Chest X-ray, PA view. Patient: 40 years old, sex M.
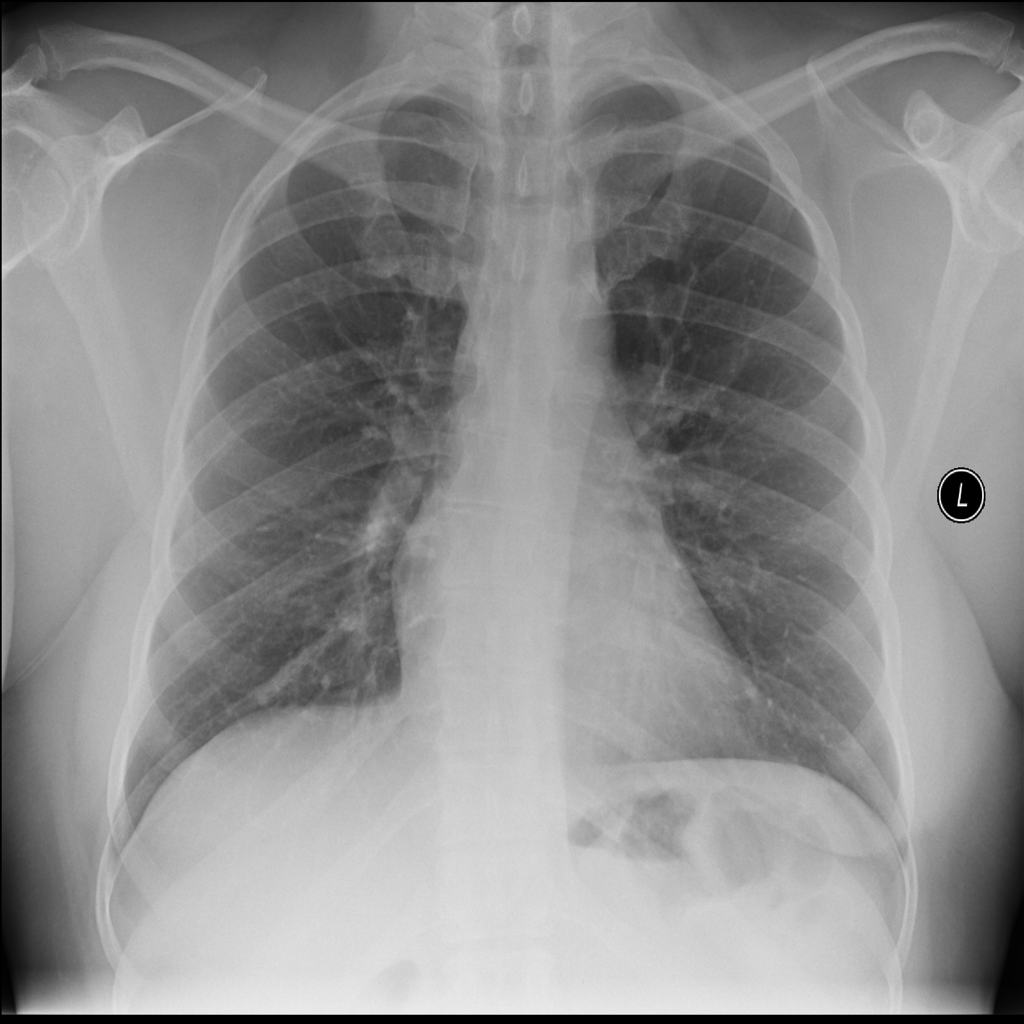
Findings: No Finding